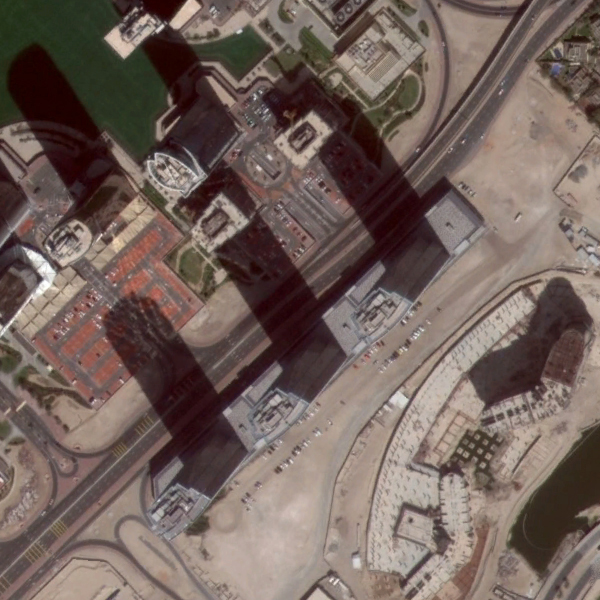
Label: Commercial